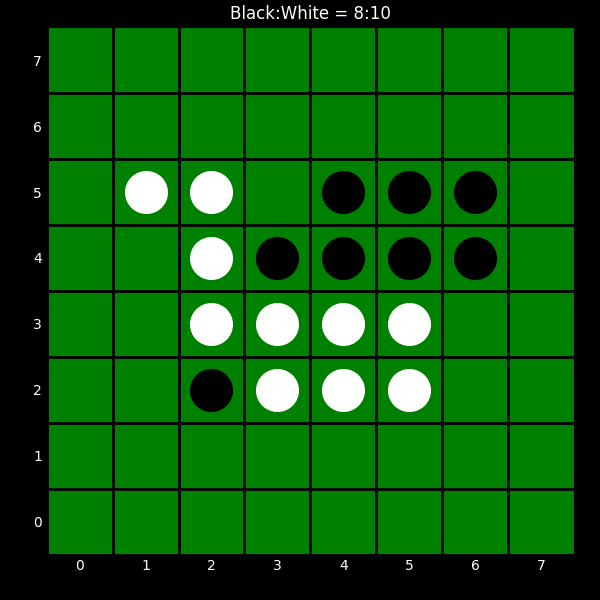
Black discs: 8
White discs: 10